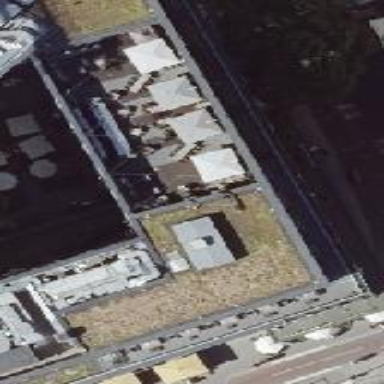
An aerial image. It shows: Flat-roofed commercial building that functions as hotel.